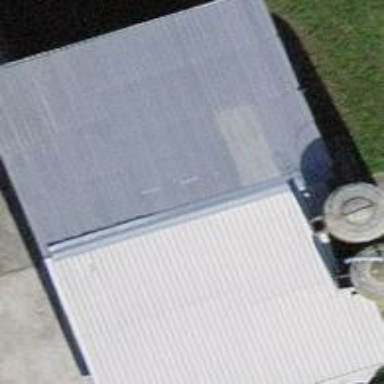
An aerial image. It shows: Building with tiled roof.